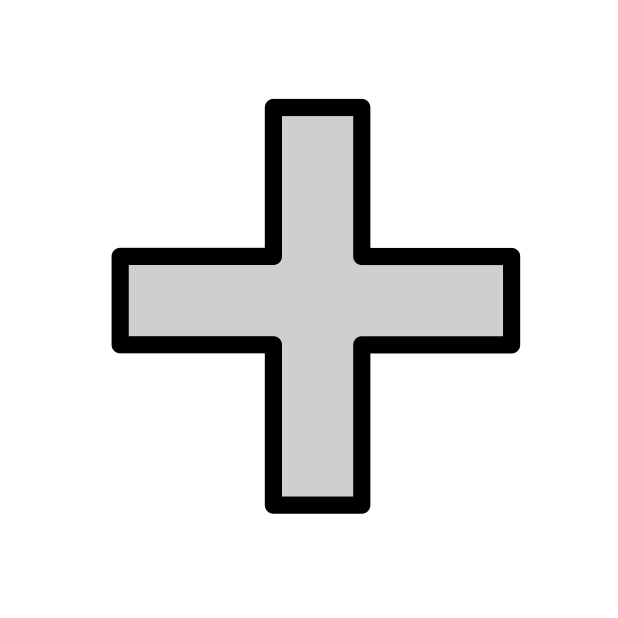
plus